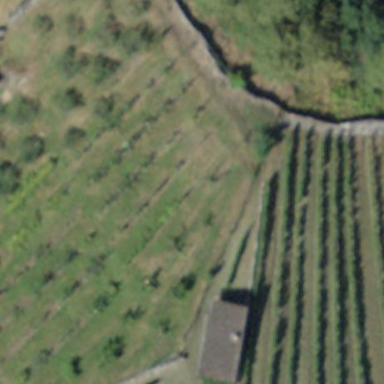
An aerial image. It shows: Beautiful vineyard in the countryside.